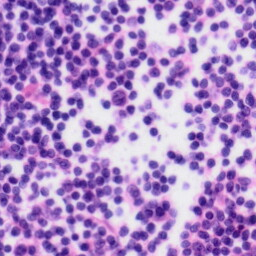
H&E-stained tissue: Tonsil